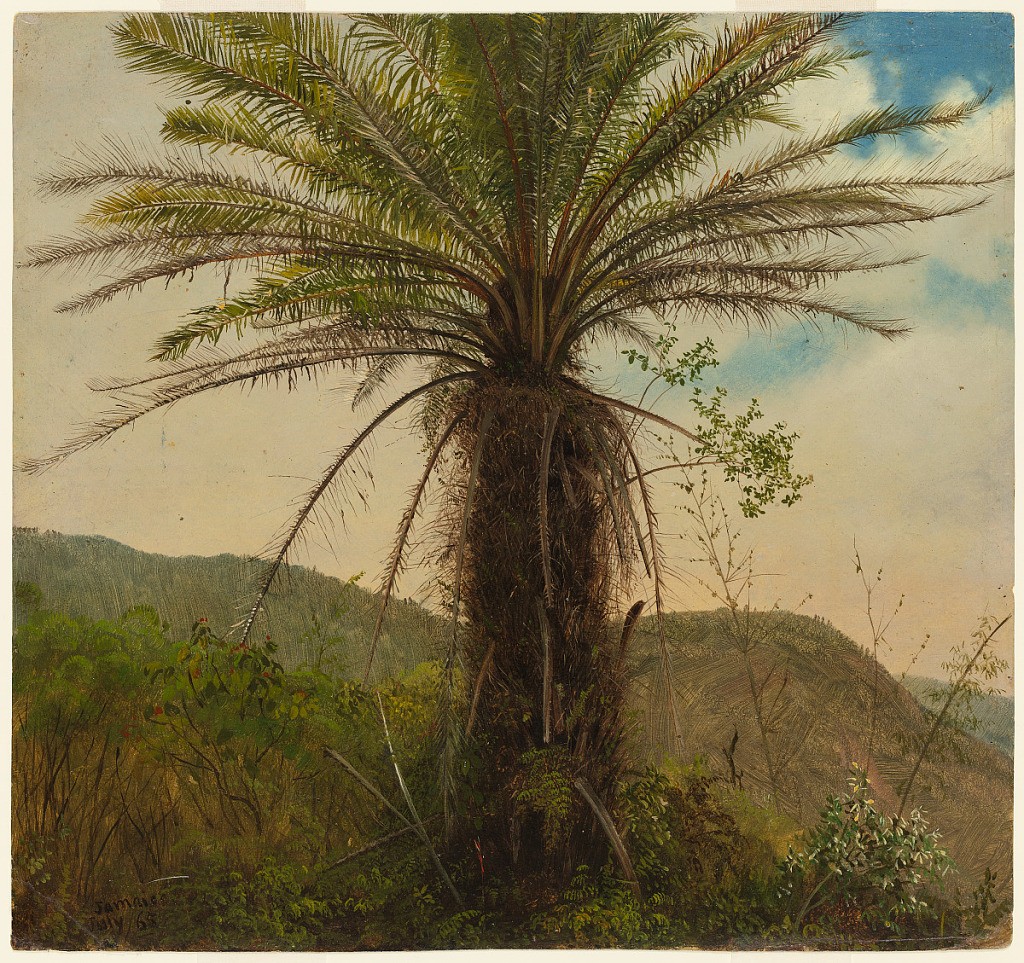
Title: Tree Fern, Jamaica
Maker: Frederic Edwin Church, American, 1826–1900
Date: July 1865
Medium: Oil and graphite on off-white paperboard
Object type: Drawing
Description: Landscape and botanical sketch of a palm tree in the lush mountains of Jamaica. Dominating the composition at center, the tree has a relatively thick, scaly trunk and a roughly spherical canopy of fronds that emanate in all directions. The lower fronds are dead and wilted while the trunk appears covered in a fibrous hair or fuzz. Several plants grow around the base of the tree in the foreground, including red and white flowers. In the background, a rolling and densely wooded hillside descends to the right. Above at upper right, dense, rosy, and cream colored clouds break apart, revealing a deep, rich blue sky.